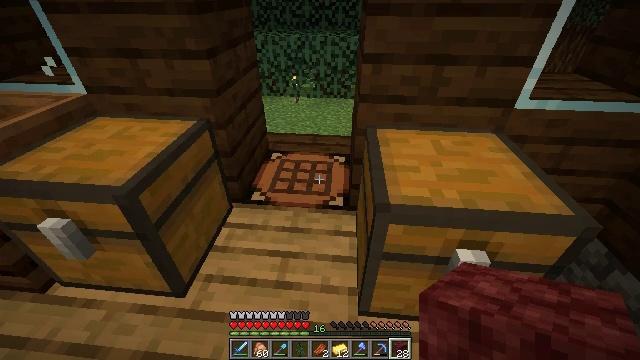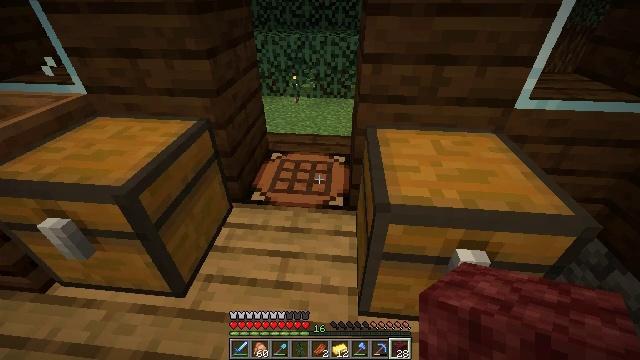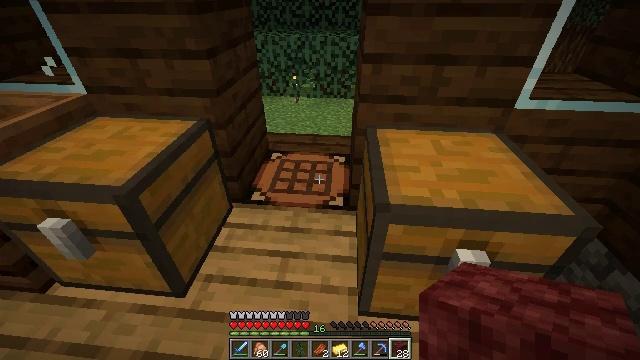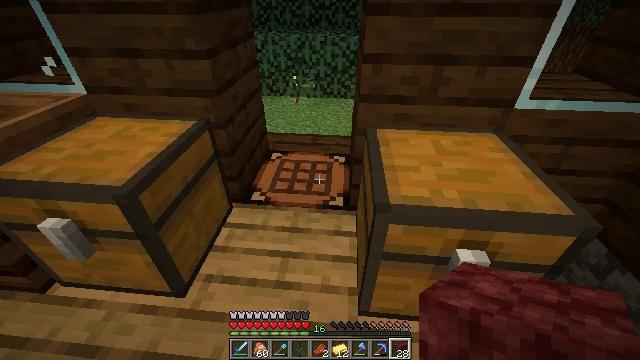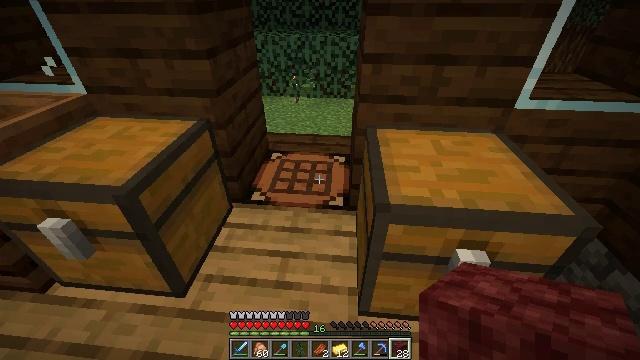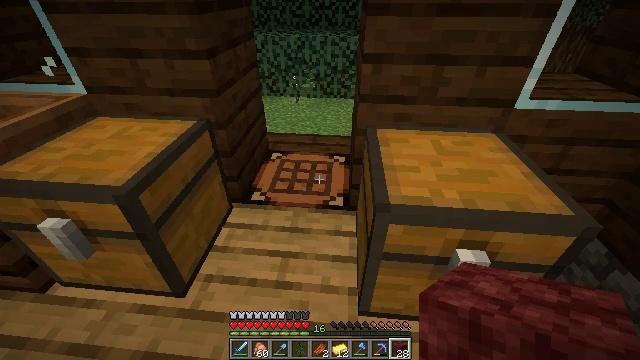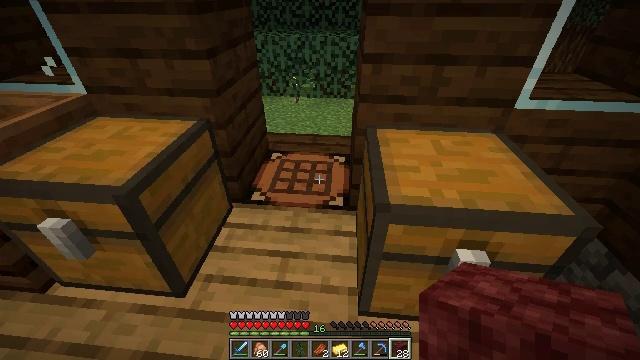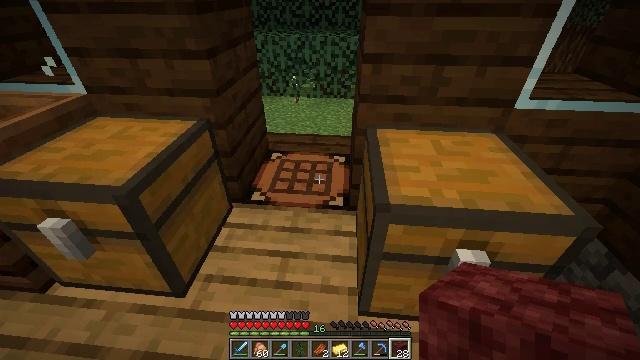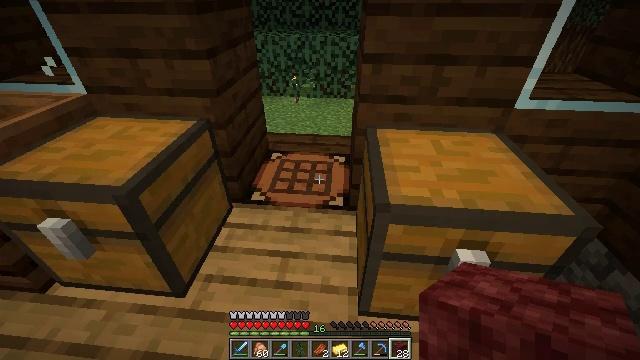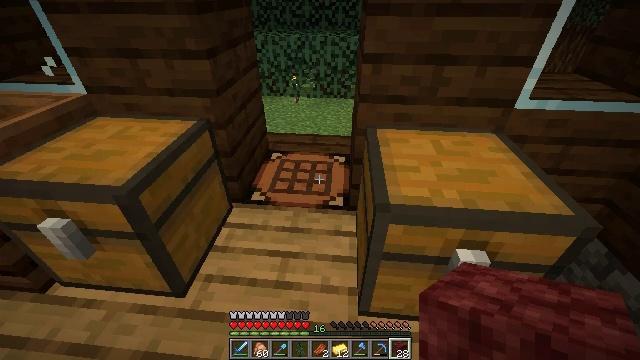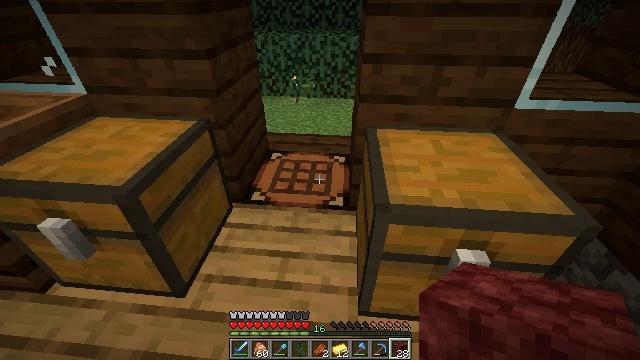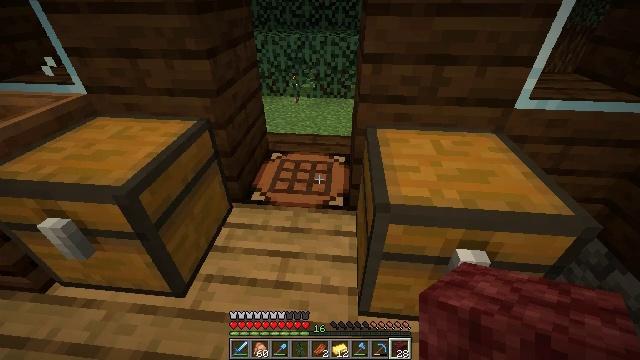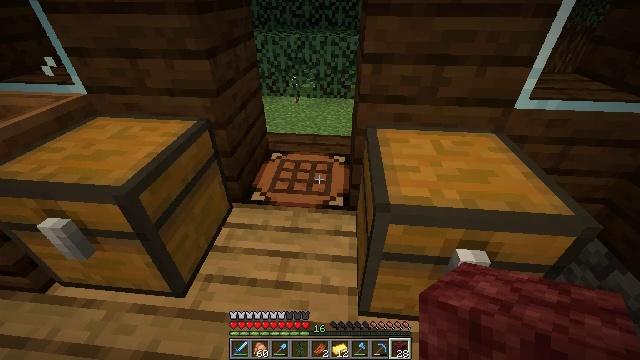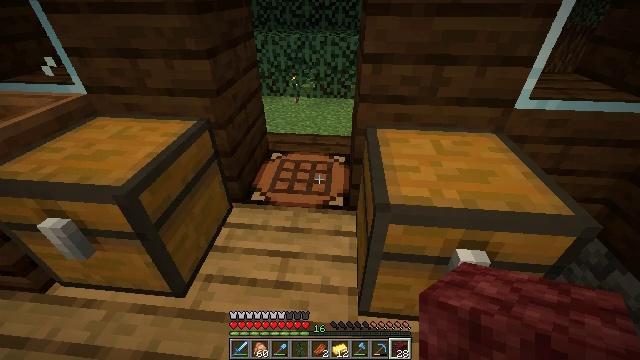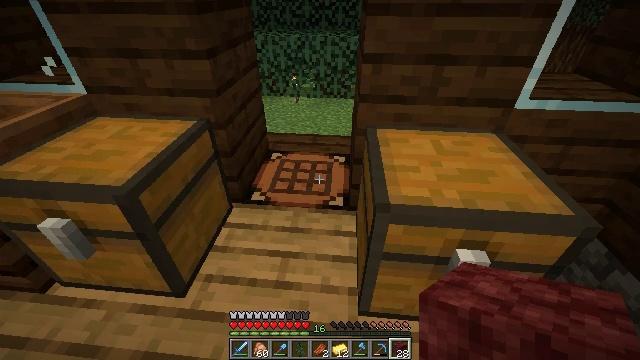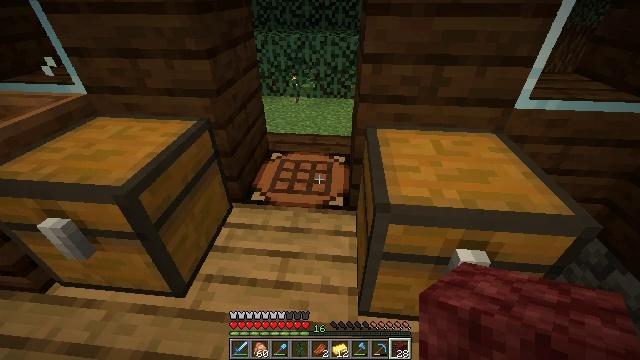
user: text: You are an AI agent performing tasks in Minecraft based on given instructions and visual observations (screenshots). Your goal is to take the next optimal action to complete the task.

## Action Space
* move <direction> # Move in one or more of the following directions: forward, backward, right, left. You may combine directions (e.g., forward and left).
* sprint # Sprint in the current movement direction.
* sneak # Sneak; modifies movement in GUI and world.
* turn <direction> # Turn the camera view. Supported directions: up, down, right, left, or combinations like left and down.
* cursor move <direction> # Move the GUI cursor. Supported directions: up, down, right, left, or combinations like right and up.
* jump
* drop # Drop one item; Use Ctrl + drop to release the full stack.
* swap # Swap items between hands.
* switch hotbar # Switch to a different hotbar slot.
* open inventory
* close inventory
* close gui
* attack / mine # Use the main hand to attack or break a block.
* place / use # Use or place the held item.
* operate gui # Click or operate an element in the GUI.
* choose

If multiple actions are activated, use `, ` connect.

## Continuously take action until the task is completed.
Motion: motion action
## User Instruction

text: Use sticks and gold to craft a powered rail.
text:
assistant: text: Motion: no_op
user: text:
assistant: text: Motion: no_op
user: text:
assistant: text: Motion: no_op
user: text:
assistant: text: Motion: no_op
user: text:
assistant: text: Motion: no_op
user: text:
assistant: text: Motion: no_op
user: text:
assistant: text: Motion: no_op
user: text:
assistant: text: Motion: no_op
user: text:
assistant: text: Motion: no_op
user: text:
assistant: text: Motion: no_op
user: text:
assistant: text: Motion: no_op
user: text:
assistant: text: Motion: no_op
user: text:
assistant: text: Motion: no_op
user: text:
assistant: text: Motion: no_op
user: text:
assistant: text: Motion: no_op
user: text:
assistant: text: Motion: no_op
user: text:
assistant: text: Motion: no_op
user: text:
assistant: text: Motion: no_op
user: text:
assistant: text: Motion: no_op
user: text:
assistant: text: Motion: no_op
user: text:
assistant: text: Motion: no_op
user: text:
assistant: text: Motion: no_op
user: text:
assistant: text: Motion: no_op
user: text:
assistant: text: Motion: no_op
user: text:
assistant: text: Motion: no_op
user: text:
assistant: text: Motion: no_op
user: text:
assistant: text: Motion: no_op
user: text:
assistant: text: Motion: no_op
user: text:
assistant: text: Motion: no_op
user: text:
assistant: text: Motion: no_op